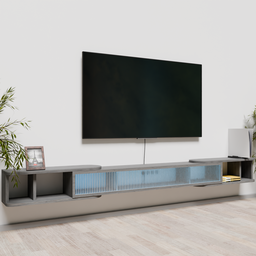
Label: furniture